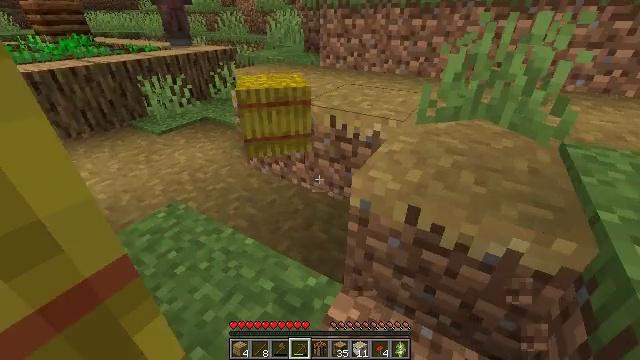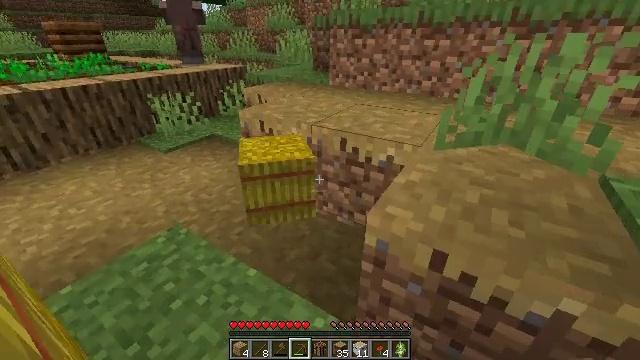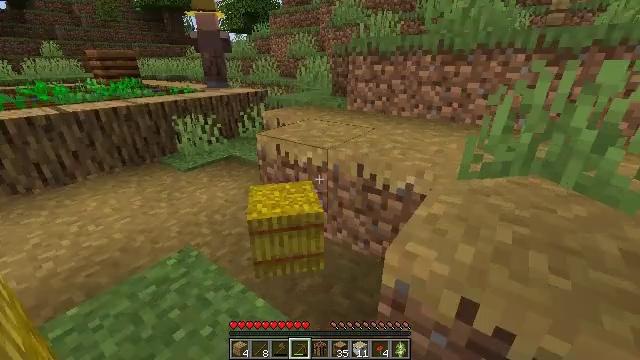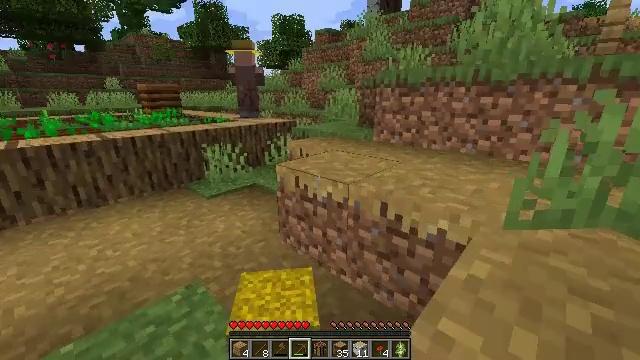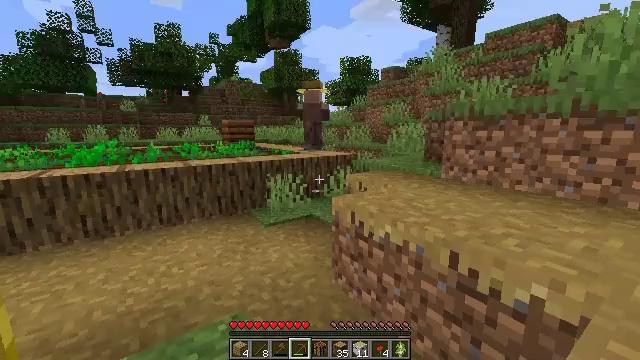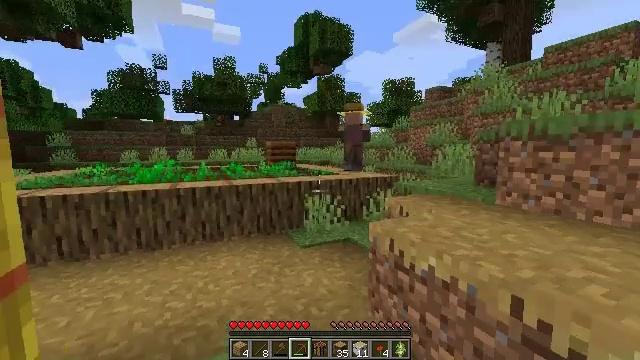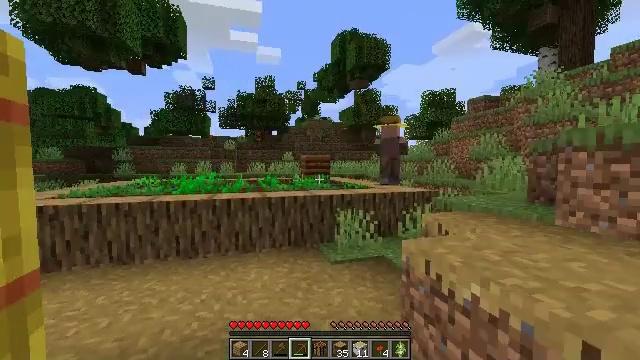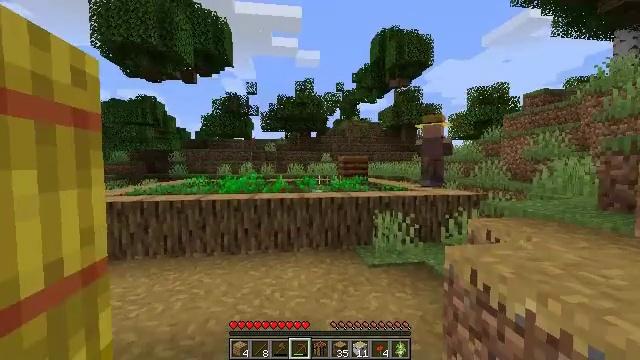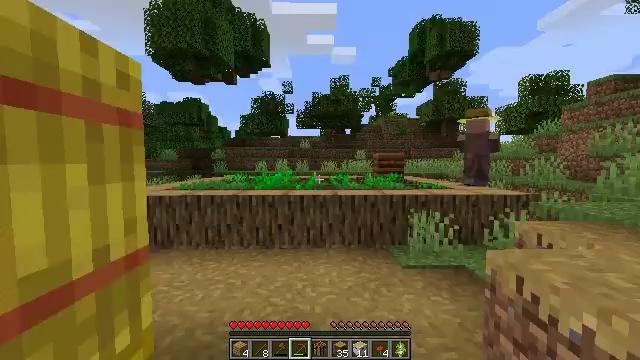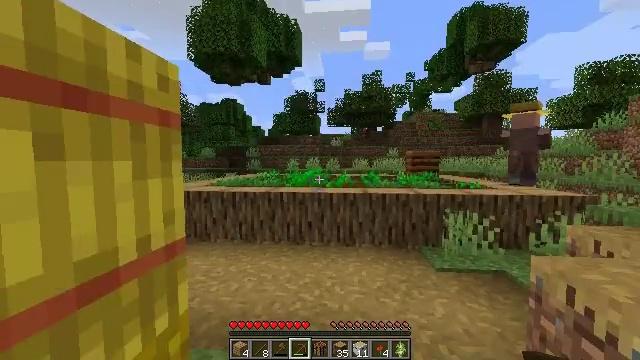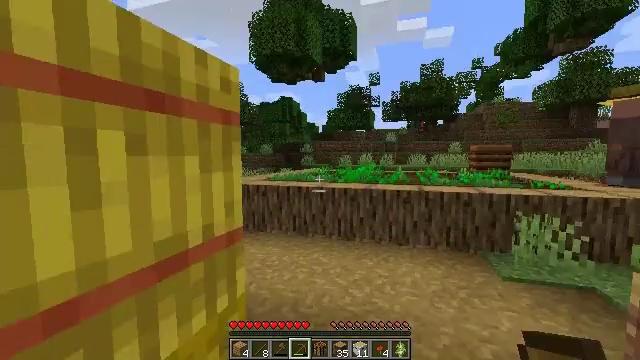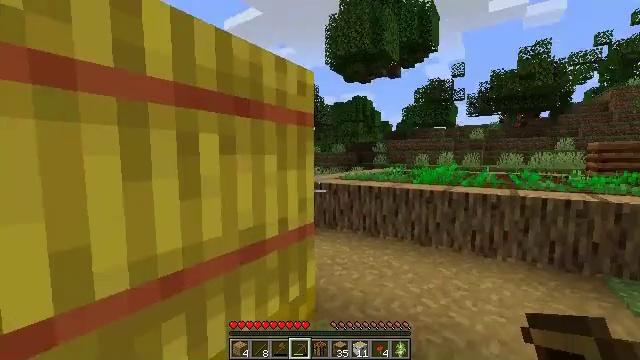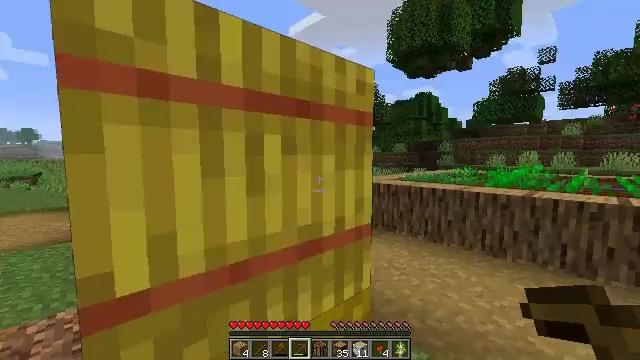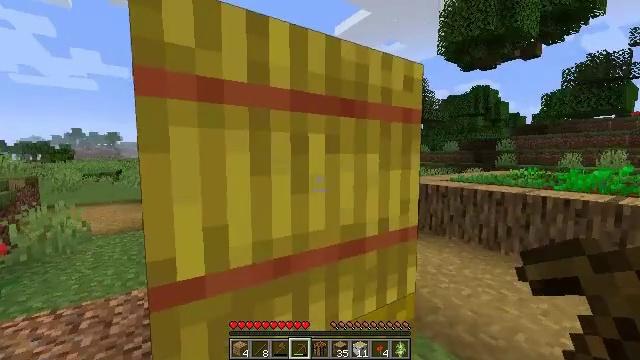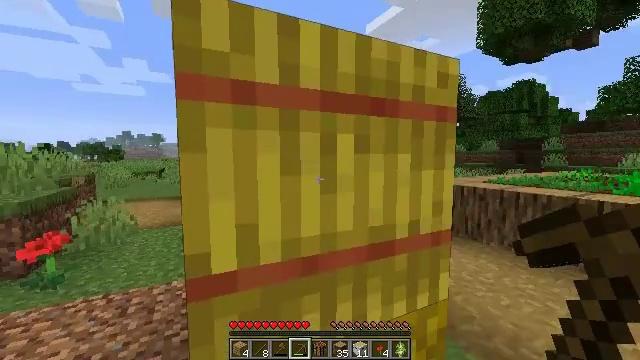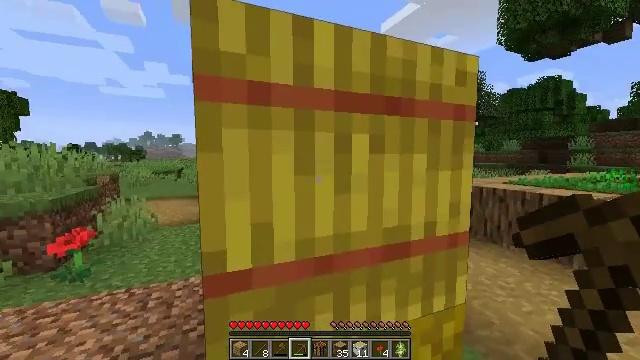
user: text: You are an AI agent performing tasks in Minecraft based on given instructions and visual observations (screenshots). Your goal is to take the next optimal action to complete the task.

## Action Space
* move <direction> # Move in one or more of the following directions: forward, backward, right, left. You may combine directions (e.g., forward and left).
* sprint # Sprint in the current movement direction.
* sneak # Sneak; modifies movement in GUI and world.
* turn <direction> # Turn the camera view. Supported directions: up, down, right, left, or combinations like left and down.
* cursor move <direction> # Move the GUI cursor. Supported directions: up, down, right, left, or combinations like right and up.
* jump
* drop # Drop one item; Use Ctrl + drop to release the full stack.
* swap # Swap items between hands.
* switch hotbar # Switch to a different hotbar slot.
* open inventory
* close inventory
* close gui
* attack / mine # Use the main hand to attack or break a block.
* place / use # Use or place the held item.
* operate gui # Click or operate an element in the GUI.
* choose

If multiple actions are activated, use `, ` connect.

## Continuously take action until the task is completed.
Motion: motion action
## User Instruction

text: Harvest hay blocks from the village.
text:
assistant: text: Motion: move forward, turn left and up
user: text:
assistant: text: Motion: move forward, turn left and up
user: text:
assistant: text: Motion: move forward, turn left and up
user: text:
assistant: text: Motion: move forward, turn left and up
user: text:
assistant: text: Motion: turn left and up
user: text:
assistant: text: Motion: turn left and up
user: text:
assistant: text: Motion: turn left
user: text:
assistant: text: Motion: turn left
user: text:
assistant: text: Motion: turn left
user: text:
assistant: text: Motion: turn left
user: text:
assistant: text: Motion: turn left
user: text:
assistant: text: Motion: turn left
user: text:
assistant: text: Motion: turn left
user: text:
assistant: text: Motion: turn left
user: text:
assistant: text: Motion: turn left
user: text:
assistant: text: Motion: turn left
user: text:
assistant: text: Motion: turn left
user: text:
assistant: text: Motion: no_op
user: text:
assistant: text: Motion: attack / mine
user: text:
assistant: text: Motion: attack / mine
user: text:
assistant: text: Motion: attack / mine
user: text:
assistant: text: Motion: attack / mine
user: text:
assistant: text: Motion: attack / mine
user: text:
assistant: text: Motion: attack / mine
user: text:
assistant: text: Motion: attack / mine
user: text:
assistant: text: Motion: attack / mine
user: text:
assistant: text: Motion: attack / mine
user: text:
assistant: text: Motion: attack / mine
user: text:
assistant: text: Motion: attack / mine
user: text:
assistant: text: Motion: attack / mine